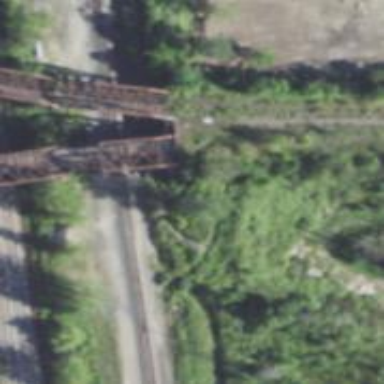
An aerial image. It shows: Abandoned railway.